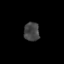
Tissue: skin
Cell type: Others
Senescence score: 0.2393
Nuclear area (px): 283
Mean DAPI intensity: 67.223